Question: I have a small issue. After figuring out how to get some DIVs nested inside of a table cell to all fit at 100%, depending on the height of the table row, I noticed it doesn't work in Firefox or IE. Instead of trying to explain, here's the page: <URL>

I'm trying to get all of the cells in each row to expand to be the height of that row, depending on it's content. If one row has very small descriptions, it might be shorter in height than one with long descriptions. You'll notice in FF or IE the behavior I'm looking to correct.
The problem is, I can only edit some part of the HTML, others I can only style with CSS. I can edit the contents of 'td.product-list-item-container' but I cannot edit the structure of that table. It's hard coded into the software.
Does anybody see what the issue is? I've tried some methods I found here on using 'display: table-row' and 'display: table', but nothing has worked as successfully as this does, in Chrome at least. I couldn't find anything about the method that was Webkit compatible only, so I might be missing something.
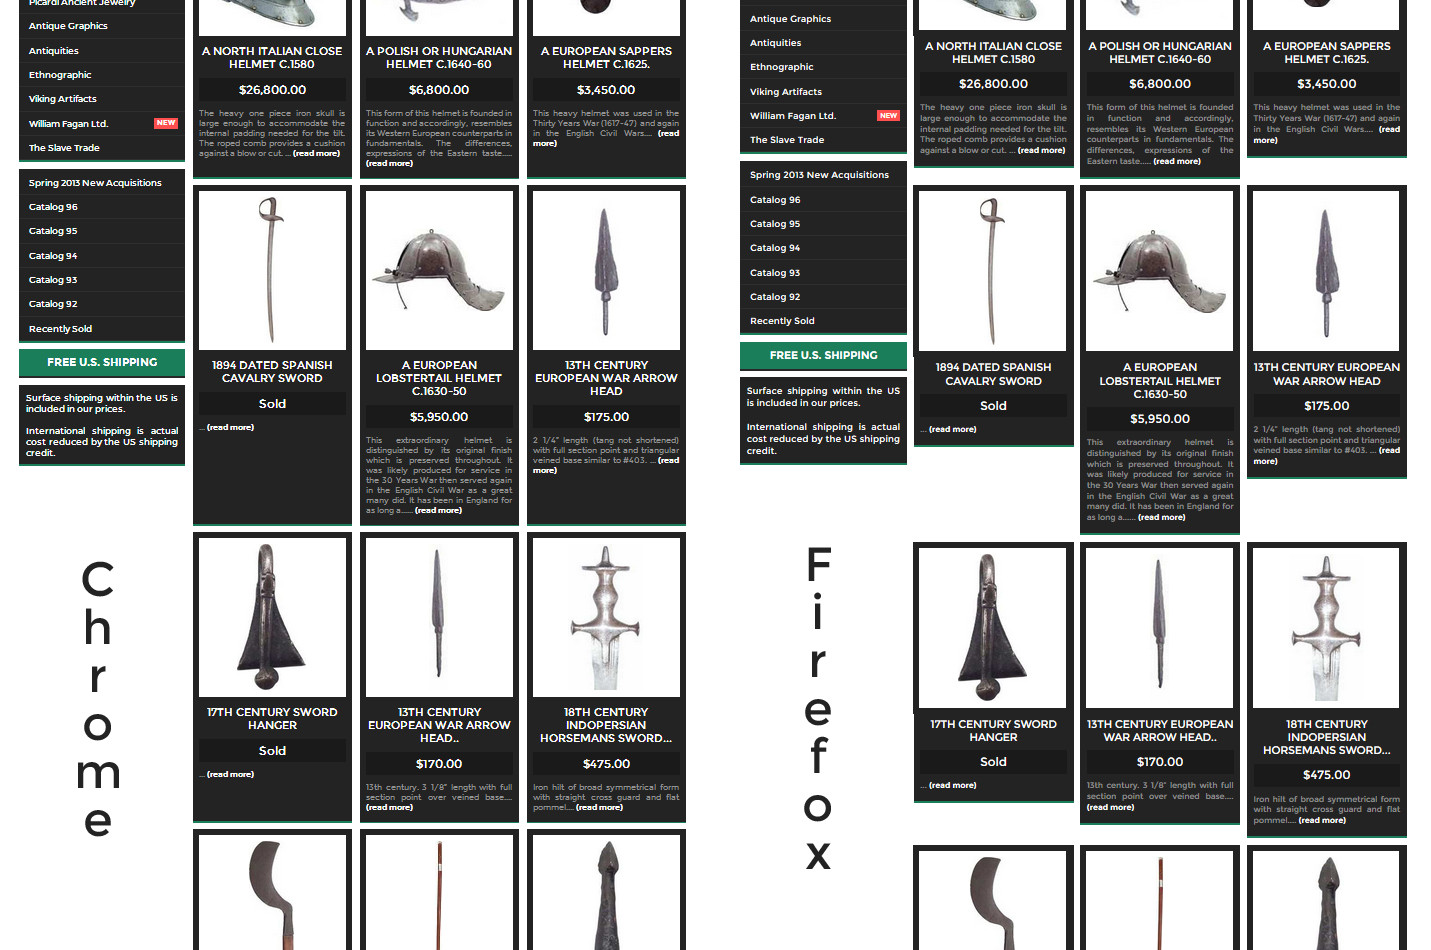
Answer: I removed 'display: inline-block' and all padding from the table rows, added 'height: 100%' to the table rows and 'div.product-list-item', and added the padding onto 'div.product-list-item' and it worked fine in FF now.